Question: What is the number of red dots?
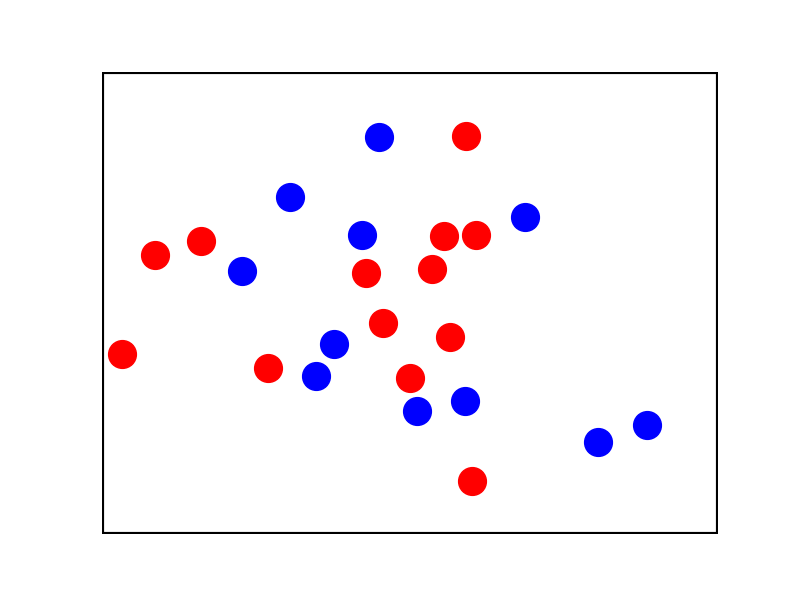
Answer: 13